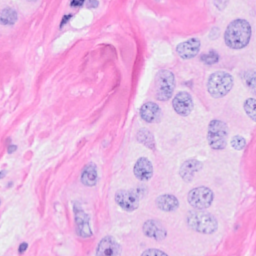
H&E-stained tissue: Breast